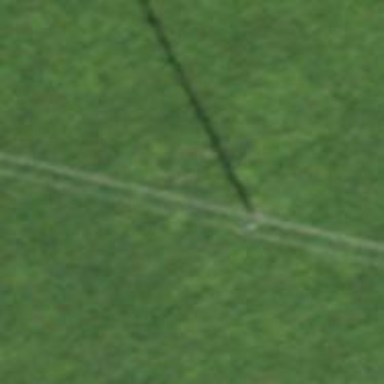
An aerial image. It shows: Power pole.